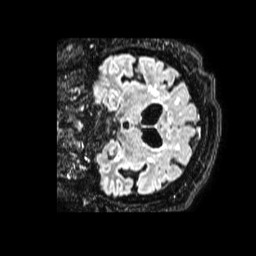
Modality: FLAIR
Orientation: coronal
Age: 72
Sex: female
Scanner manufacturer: philips
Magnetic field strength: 1.5 T
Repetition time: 4.8 s
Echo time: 0.3302 s